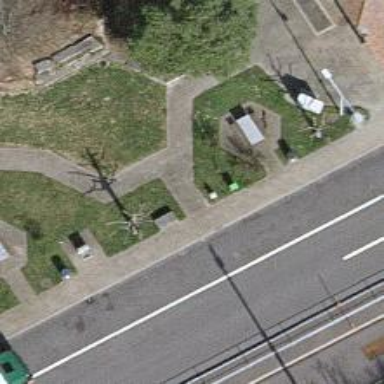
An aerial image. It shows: Picnic table located in leisure land area.